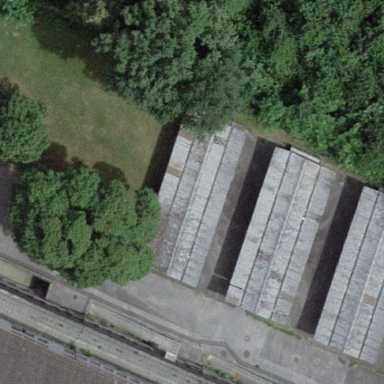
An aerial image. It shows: Sheltered building.